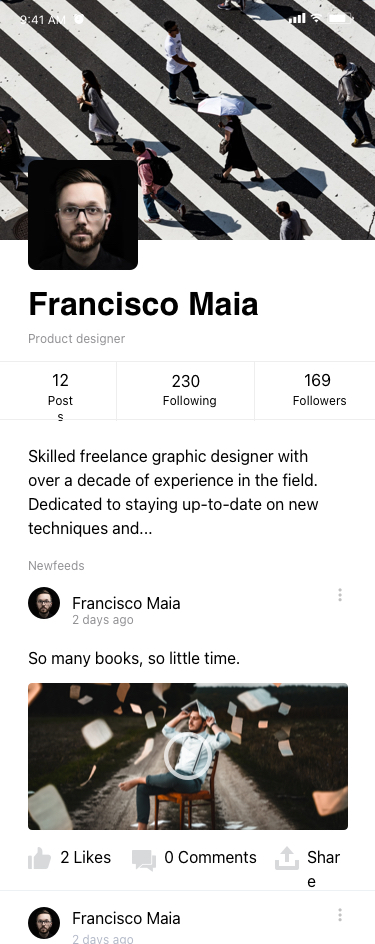
Text in this UI design:
9:41 AM
Francisco Maia
Product designer
Skilled freelance graphic designer with            over a decade of experience in the field. Dedicated to staying up-to-date on new techniques and...
Francisco Maia
2 days ago
So many books, so little time.
2 Likes
0 Comments
Share
Francisco Maia
2 days ago
Newfeeds
12
Posts
230
Following
169
Followers